Question: I am new to web-designing styles and css. I read that usage of tables for layout is a bad practice. Hence I tried to create this layout using '<br\>' , 'div' and 'float'.

Once, '<br\>' is applied, I can't render the upper part, (similar to once '
' is printed in console, we cant go to the upper line).
So, could any one provide an alternative way of designing the page, without using '<table>' and '<br>' tags.
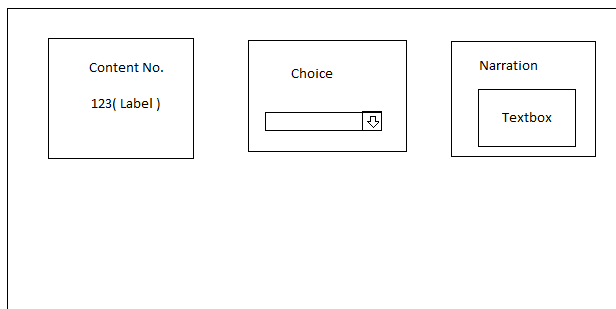
Answer: Here is simple example for doing so,
'''
<!DOCTYPE HTML>
<html lang="en-US">
<head>
<meta charset="UTF-8">
<title>StackOverFlow</title>
<style type="text/css">
.content{
width:150px;
height:100px;
border:1px solid blue;
}
.content .text{
display:block;
border:1px solid red;
}
</style>
</head>
<body>
<div class="content">
<div class="text">
text here
</div>
<div class="text">
another text here
</div>
<div class="text">
yet another text here
</div>
</div>
</body>
</html>
'''
What i did is wrap 'text' 'div' inside 'content' parent 'div' and assign fixed width and height to parent div.
Now for 'child' 'div' i just used 'display:block' and see the result. You do not need to use '<br/>' 'display:block;' will do it for you.
Now what is the meaning of so it just tell browser to allow that particular 'DOM' to take whole width of the parent 'div'.